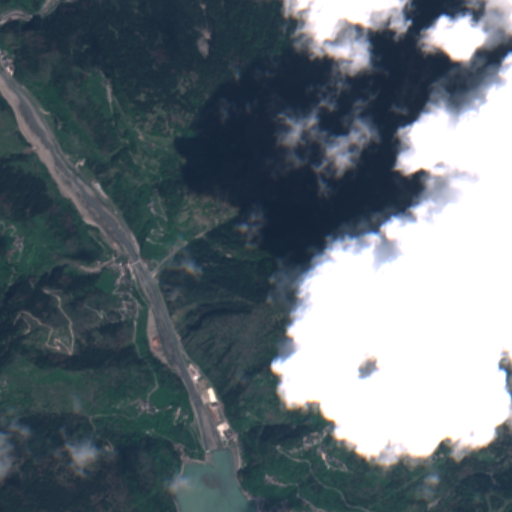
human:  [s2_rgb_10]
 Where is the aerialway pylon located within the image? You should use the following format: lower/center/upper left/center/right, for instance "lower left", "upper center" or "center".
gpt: The aerialway pylon is located in the lower right of the image.
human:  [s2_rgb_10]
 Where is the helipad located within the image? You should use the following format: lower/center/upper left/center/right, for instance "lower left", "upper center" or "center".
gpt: The helipad is located in the lower center of the image.
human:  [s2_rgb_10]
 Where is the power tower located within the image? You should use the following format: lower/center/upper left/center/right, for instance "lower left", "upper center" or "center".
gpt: The power tower is located in the left of the image.
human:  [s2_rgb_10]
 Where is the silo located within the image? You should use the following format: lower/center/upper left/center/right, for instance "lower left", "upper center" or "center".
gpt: The silo is located in the lower center of the image.
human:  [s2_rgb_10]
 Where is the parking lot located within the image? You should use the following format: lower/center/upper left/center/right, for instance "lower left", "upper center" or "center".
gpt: There is no parking lot in the image.